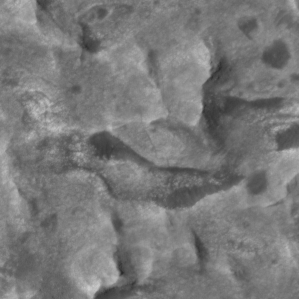
Label: non_frost